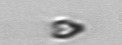
Label: Pyramimonas